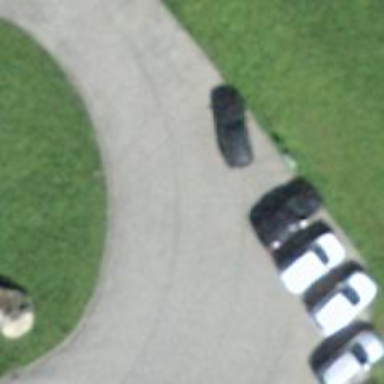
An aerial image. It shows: Parking area with surface.